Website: ulta-beauty
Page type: address-validator
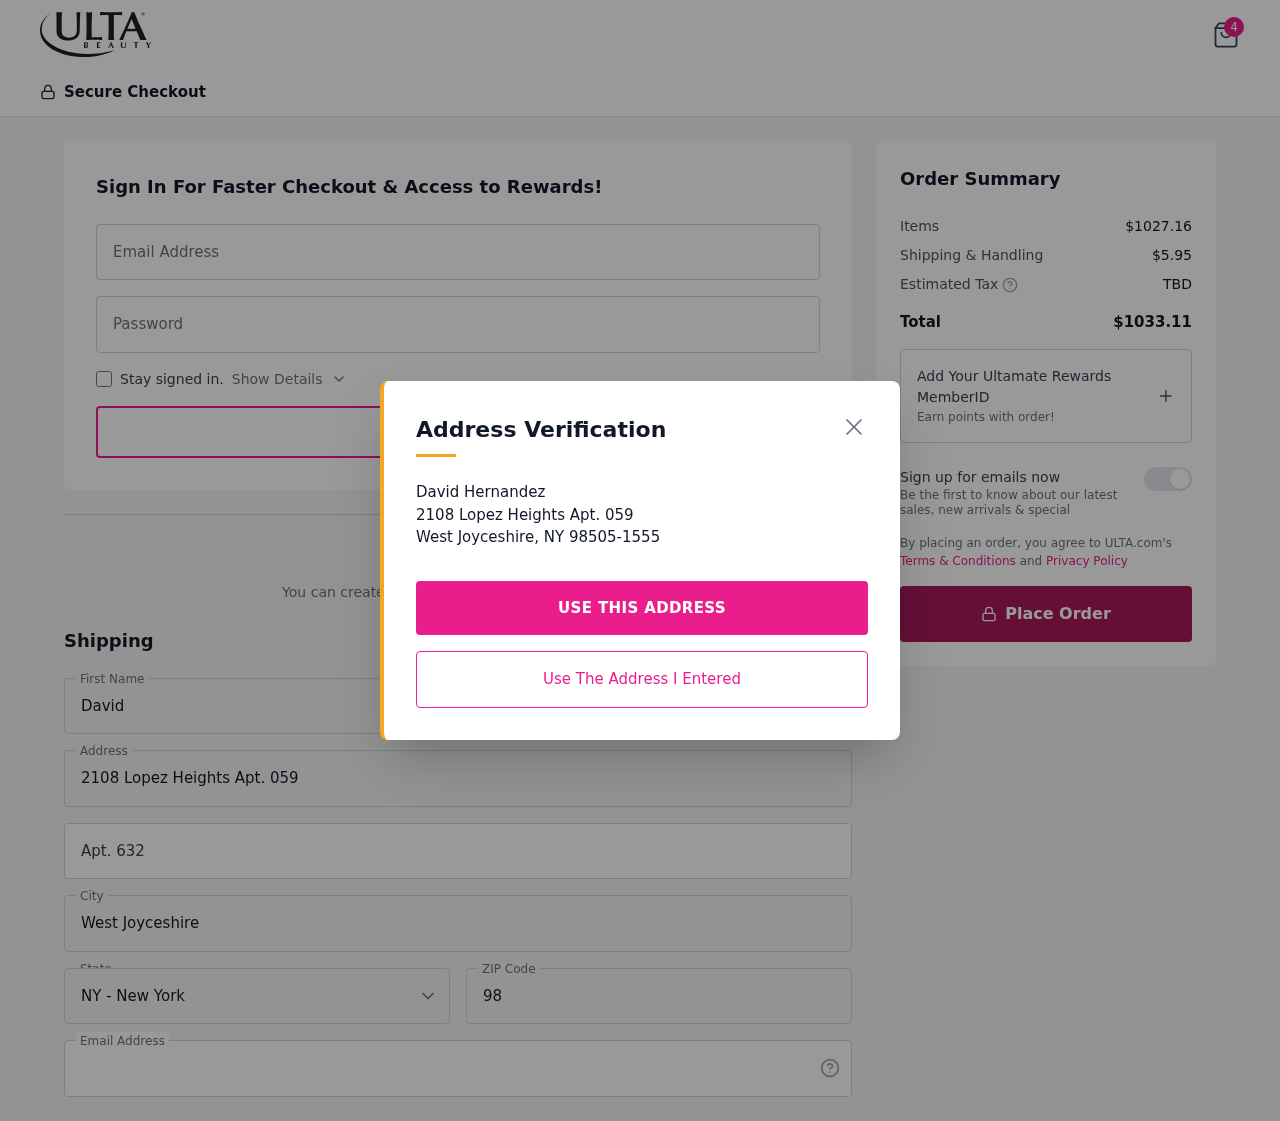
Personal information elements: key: PII_CITY
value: West Joyceshire
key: PII_EMAIL
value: david_hernandez@gmail.com
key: PII_FIRSTNAME
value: David
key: PII_LASTNAME
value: Hernandez
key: PII_POSTCODE
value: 98505
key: PII_STATE_ABBR
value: NY
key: PII_STREET
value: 2108 Lopez Heights Apt. 059
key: PII_STREET2
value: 2108 Lopez Heights Apt. 059
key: PII_STREET2
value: Apt. 632
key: PII_FULLNAME2
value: David Hernandez
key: PII_CITY2
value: West Joyceshire
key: PII_STATE_ABBR2
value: NY
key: PII_POSTCODE_FULL
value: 98505
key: PII_POSTCODE_EXT
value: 1555
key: PII_POSTCODE_NUMERIC
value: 98505
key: PII_POSTCODE_EXT_NUMERIC
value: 1555
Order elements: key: ORDER_NUM_ITEMS
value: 4
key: ORDER_SUBTOTAL
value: $1027.16
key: ORDER_SHIPPING_COST
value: $5.95
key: ORDER_TOTAL
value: $1033.11